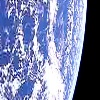
Label: cloud